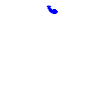
Particle: electron